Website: home-depot
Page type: store-pickup
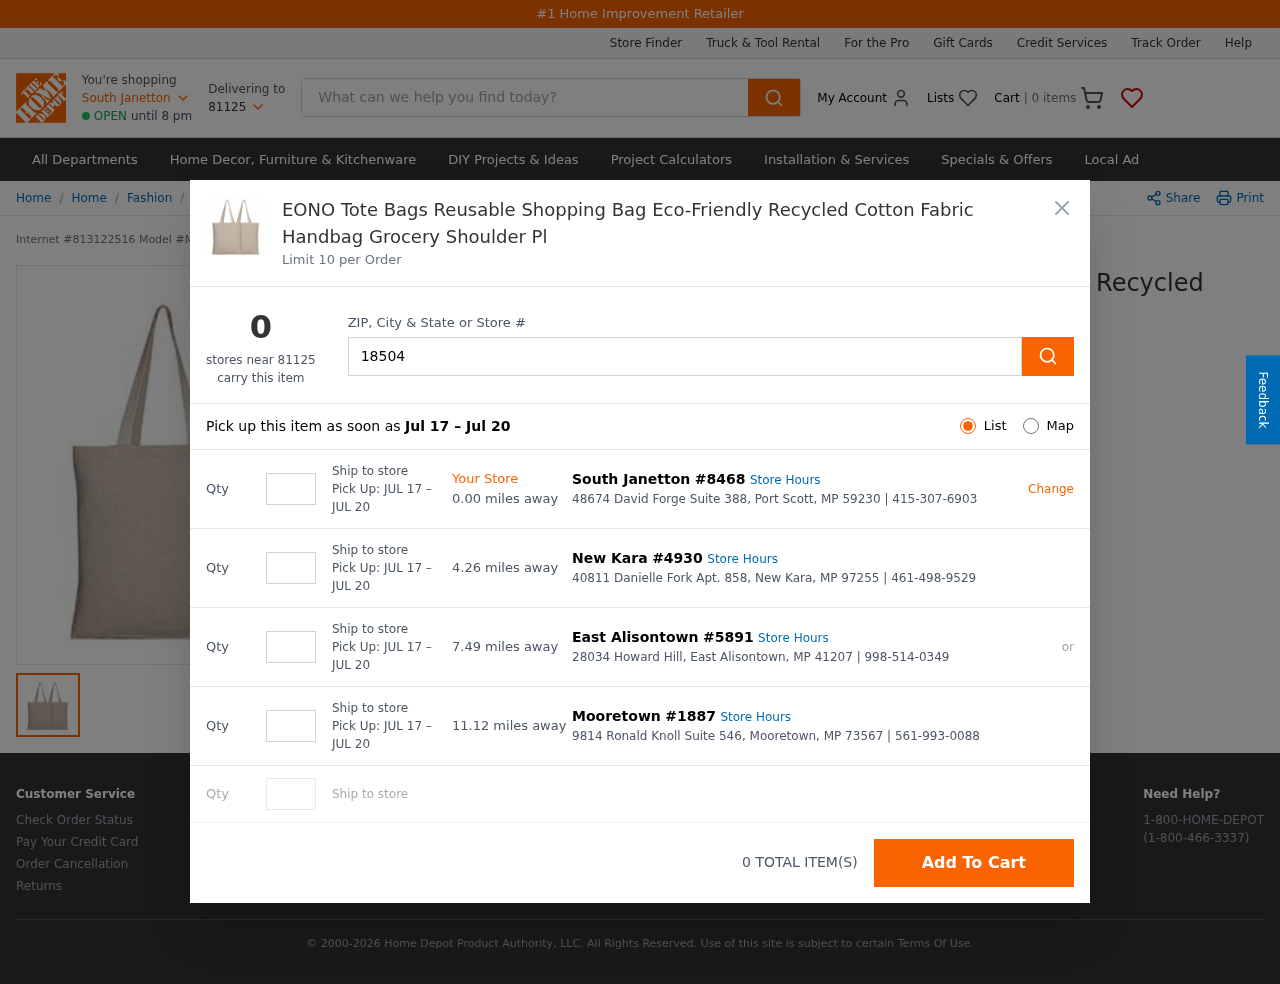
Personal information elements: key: PII_CITY
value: South Janetton
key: PII_LOCATION1_CITY_STATE_ZIP
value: Port Scott, MP 59230
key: PII_LOCATION1_STREET
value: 48674 David Forge Suite 388
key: PII_LOCATION2_CITY
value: New Kara
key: PII_LOCATION2_CITY_STATE_ZIP
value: New Kara, MP 97255
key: PII_LOCATION2_STREET
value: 40811 Danielle Fork Apt. 858
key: PII_LOCATION3_CITY
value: East Alisontown
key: PII_LOCATION3_CITY_STATE_ZIP
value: East Alisontown, MP 41207
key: PII_LOCATION3_STREET
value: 28034 Howard Hill
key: PII_LOCATION4_CITY
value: Mooretown
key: PII_LOCATION4_CITY_STATE_ZIP
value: Mooretown, MP 73567
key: PII_LOCATION4_STREET
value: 9814 Ronald Knoll Suite 546
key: PII_POSTCODE
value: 81125
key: PII_POSTCODE2
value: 18504
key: PII_LOCATION1_PHONE
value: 415-307-6903
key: PII_LOCATION2_PHONE
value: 461-498-9529
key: PII_LOCATION3_PHONE
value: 998-514-0349
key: PII_LOCATION4_PHONE
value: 561-993-0088
Product elements: key: PRODUCT1_BREADCRUMB
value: Home
Fashion
Bags & Accessories
Tote Bags
Reusable Shopping Bags
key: PRODUCT1_NAME
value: EONO Tote Bags Reusable Shopping Bag Eco-Friendly Recycled Cotton Fabric Handbag Grocery Shoulder Pl
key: PRODUCT_INTERNET_NUMBER
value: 813122516
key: PRODUCT_MODEL_NUMBER
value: MW_OHW966067
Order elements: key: ORDER_NUM_ITEMS
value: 0
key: ORDER_PICKUP_DATE_RANGE
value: JUL 17 – JUL 20
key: ORDER_PICKUP_DATE_RANGE
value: Jul 17 – Jul 20
Search elements: key: HEADER_SEARCH
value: What can we help you find today?
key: SEARCH_STORE_LOCATION
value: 18504
Other elements: key: STORE1_DISTANCE
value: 0.00
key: STORE1_NUMBER
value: #8468
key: STORE2_DISTANCE
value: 4.26
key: STORE2_NUMBER
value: #4930
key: STORE3_DISTANCE
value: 7.49
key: STORE3_NUMBER
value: #5891
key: STORE4_DISTANCE
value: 11.12
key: STORE4_NUMBER
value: #1887